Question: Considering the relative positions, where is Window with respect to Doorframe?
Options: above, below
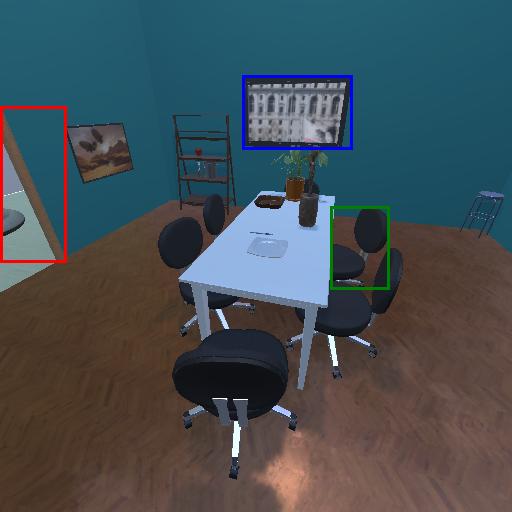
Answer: above